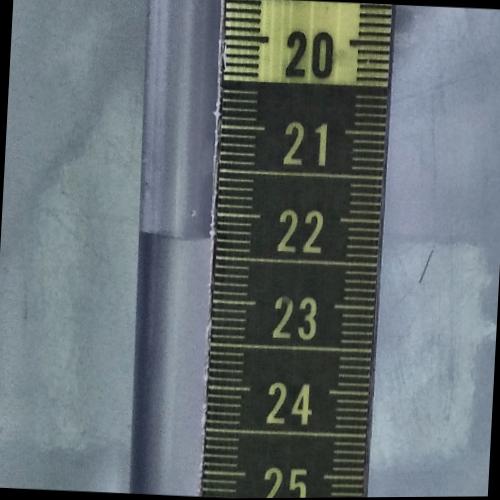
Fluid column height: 22.3 cm